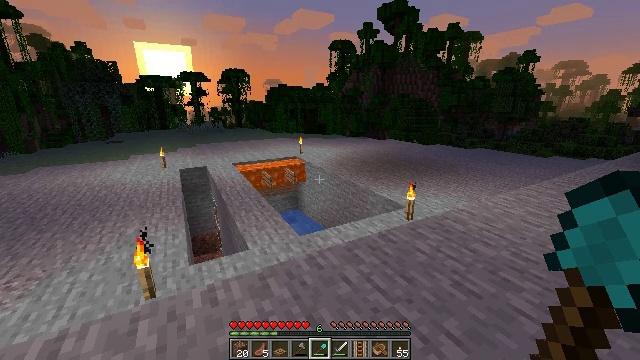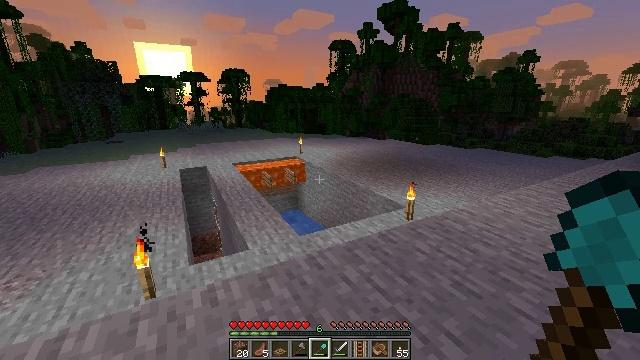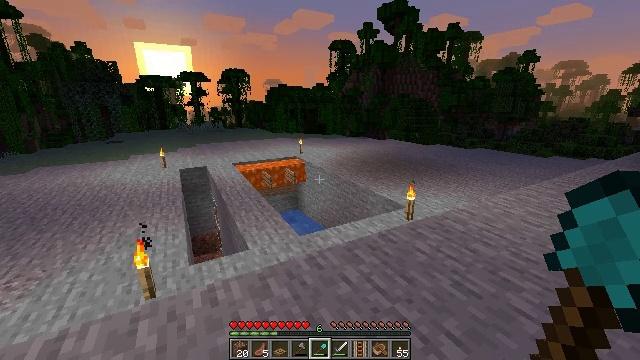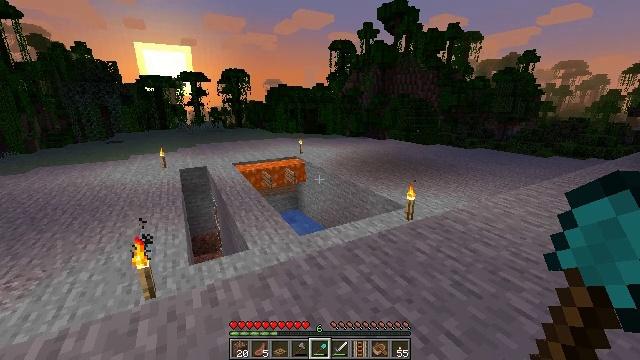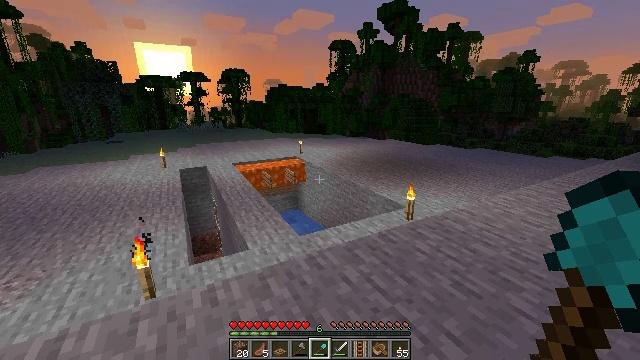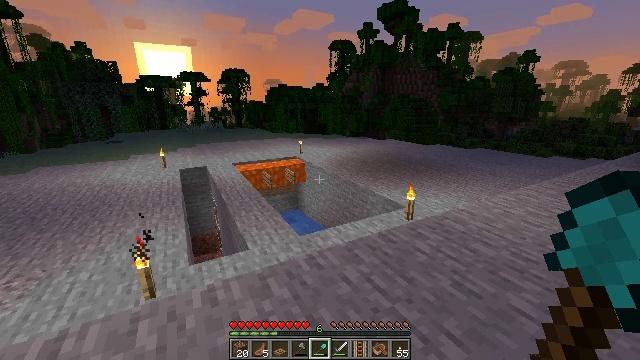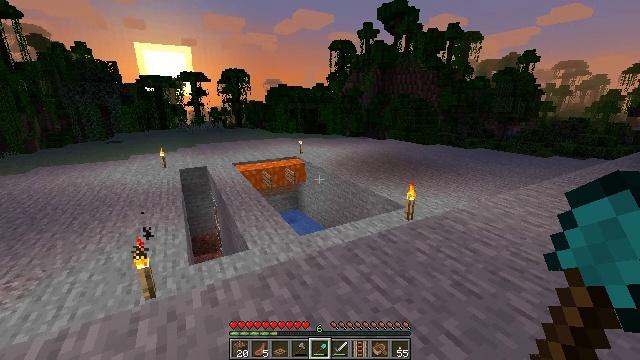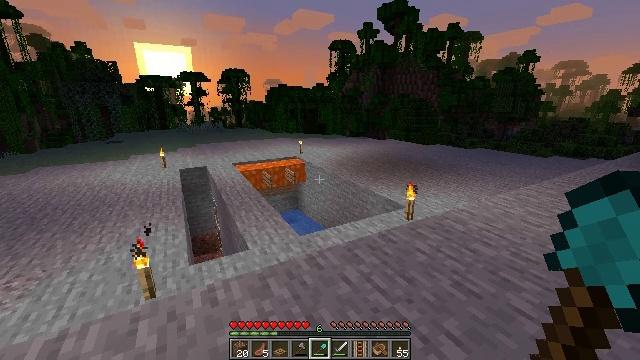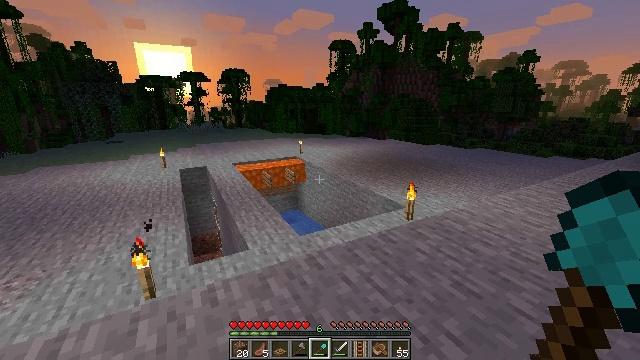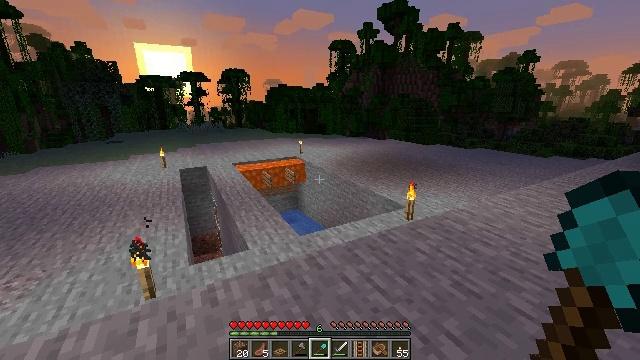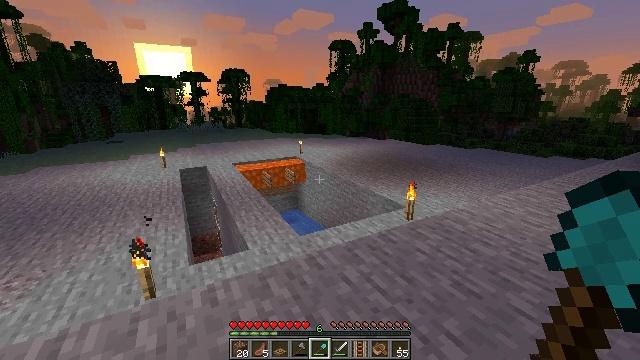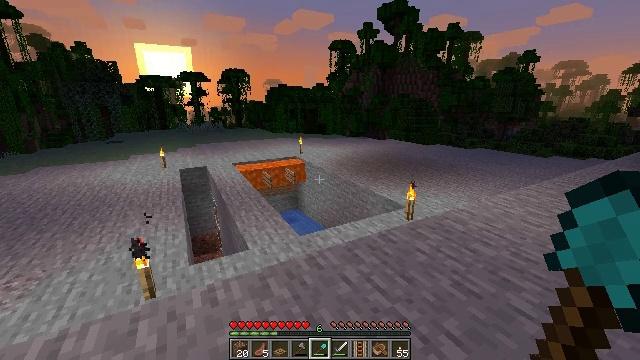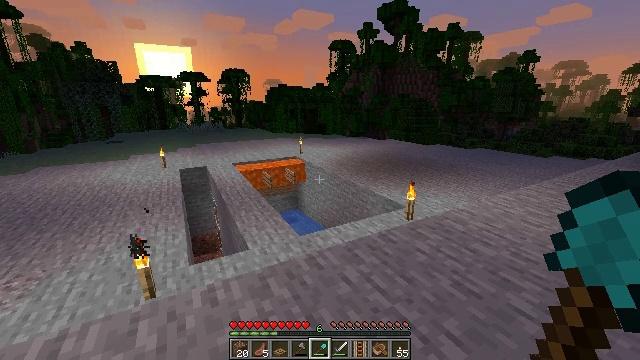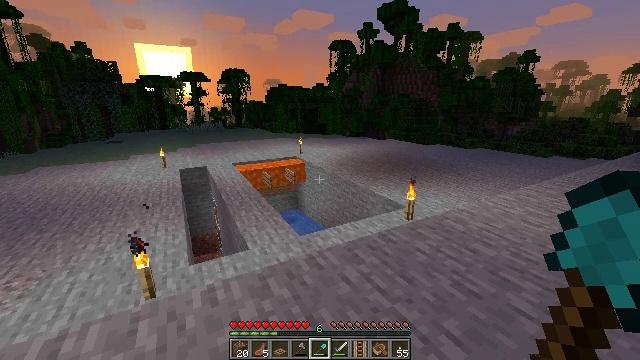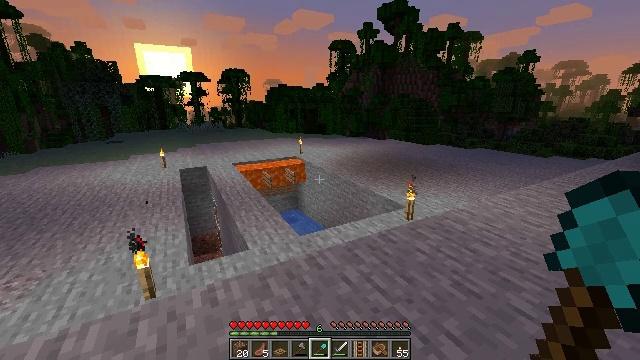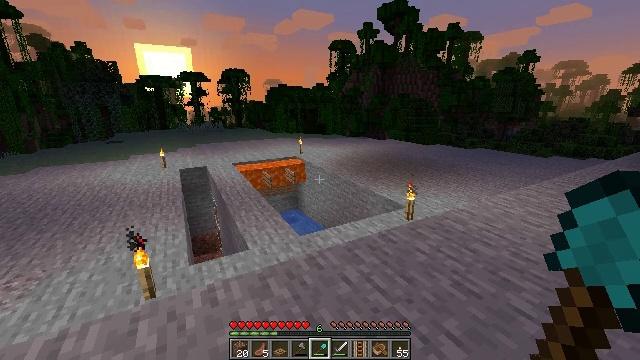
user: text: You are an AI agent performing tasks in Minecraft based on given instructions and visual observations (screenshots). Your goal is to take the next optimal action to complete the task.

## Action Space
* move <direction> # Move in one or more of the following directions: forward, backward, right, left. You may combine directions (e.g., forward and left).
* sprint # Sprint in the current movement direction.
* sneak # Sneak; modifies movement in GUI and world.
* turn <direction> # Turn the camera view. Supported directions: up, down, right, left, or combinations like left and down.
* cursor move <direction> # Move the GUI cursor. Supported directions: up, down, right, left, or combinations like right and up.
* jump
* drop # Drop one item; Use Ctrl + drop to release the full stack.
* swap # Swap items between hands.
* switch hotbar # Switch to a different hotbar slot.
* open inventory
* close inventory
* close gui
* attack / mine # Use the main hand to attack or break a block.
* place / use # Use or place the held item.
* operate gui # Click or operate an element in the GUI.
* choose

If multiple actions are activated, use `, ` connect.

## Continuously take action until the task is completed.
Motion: motion action
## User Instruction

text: Mine the poppy flower.
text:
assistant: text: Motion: no_op
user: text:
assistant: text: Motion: no_op
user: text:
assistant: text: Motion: no_op
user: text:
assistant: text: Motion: no_op
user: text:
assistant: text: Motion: no_op
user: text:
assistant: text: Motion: no_op
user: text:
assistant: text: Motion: no_op
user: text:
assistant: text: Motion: no_op
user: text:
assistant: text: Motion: no_op
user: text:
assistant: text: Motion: no_op
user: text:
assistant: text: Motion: no_op
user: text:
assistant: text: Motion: no_op
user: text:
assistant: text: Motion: no_op
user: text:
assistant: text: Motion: no_op
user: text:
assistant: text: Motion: no_op
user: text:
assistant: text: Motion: no_op
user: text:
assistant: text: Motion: no_op
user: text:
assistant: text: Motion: no_op
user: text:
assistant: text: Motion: no_op
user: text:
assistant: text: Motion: no_op
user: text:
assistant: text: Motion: no_op
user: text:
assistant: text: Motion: no_op
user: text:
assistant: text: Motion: no_op
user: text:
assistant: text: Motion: no_op
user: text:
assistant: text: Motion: no_op
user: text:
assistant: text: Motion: no_op
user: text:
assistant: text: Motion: no_op
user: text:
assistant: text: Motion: no_op
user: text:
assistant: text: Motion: no_op
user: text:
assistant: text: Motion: no_op